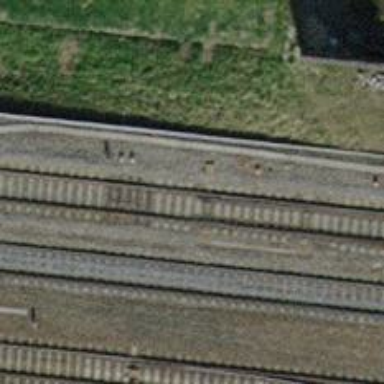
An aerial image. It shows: Railway switch.